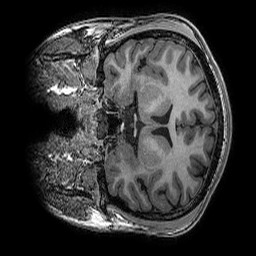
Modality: T1w
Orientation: coronal
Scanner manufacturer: ge
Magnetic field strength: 3 T
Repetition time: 0.008156 s
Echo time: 0.00318 s